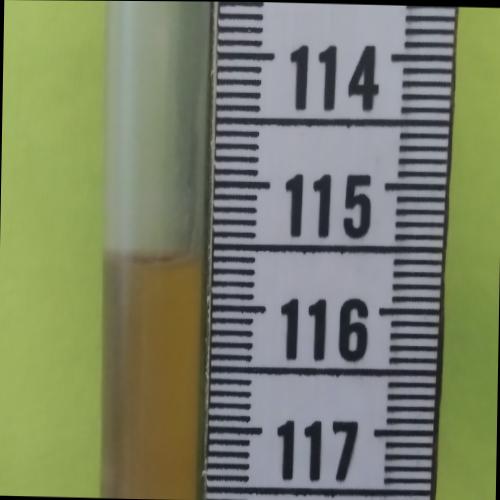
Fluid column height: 115.6 cm